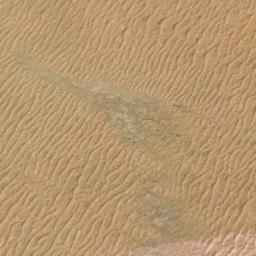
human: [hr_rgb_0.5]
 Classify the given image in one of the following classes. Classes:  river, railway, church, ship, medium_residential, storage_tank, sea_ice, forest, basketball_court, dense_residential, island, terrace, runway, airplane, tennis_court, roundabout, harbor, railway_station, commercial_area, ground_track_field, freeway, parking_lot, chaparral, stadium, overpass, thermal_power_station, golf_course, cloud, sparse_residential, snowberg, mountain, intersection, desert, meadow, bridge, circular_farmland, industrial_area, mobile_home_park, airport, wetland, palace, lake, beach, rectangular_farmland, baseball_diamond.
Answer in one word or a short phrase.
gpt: desert